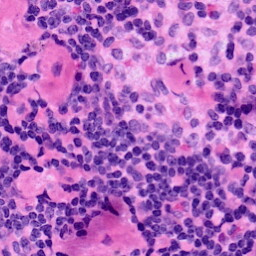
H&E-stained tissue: LymphNode